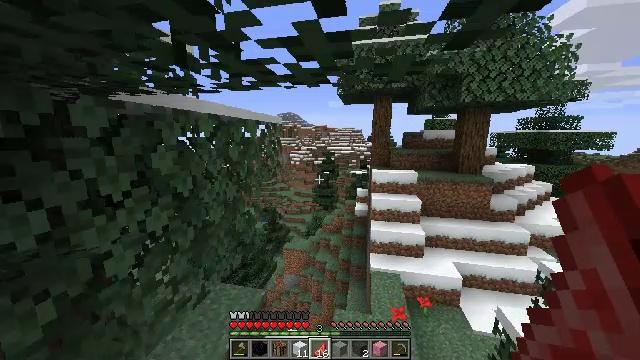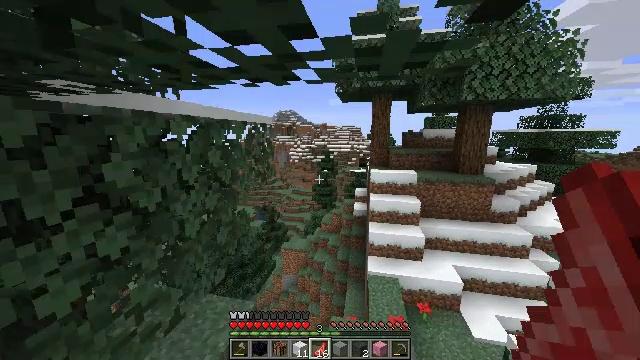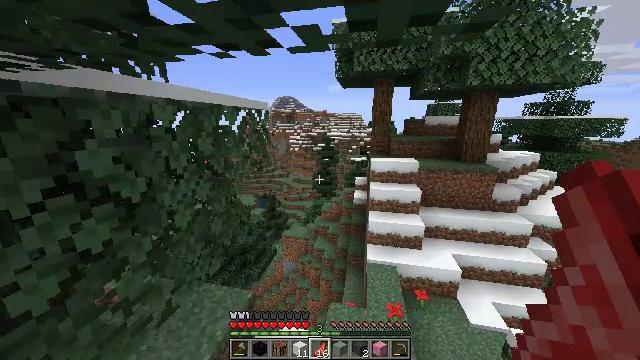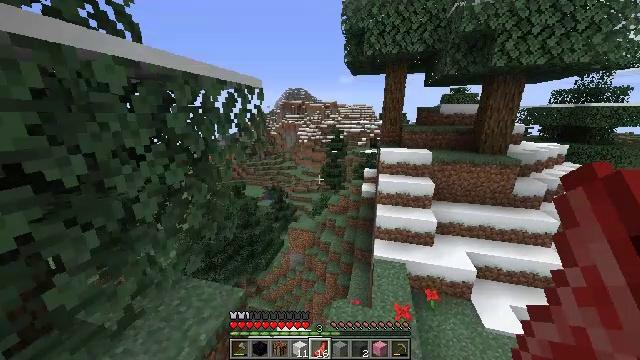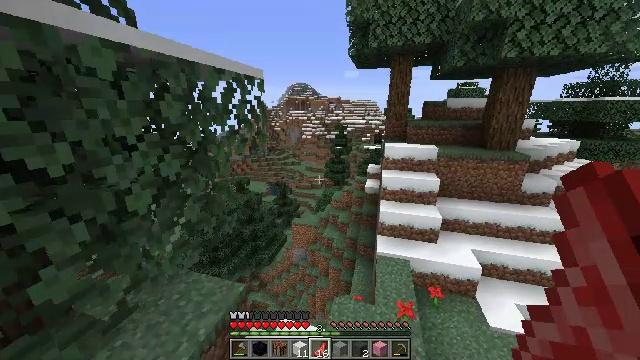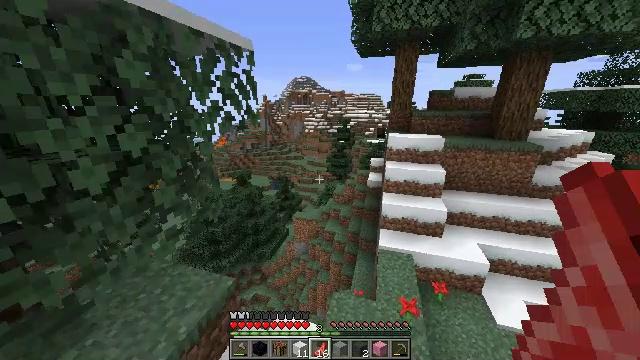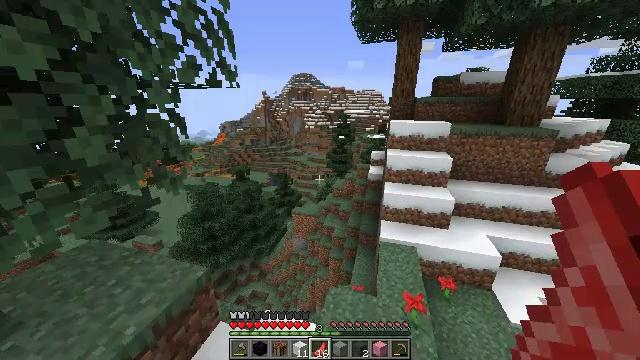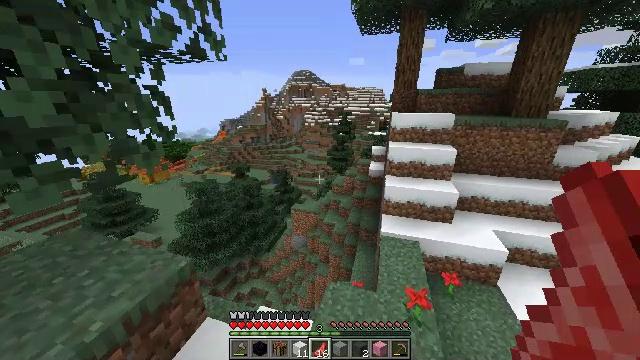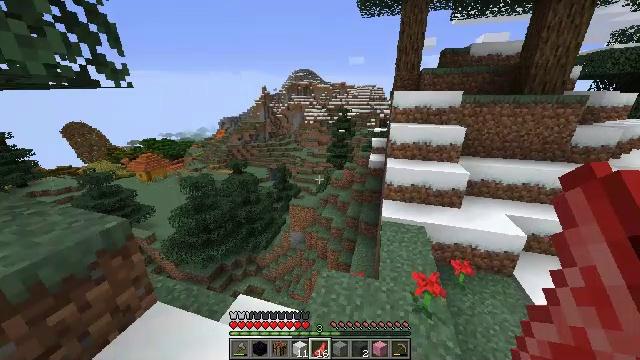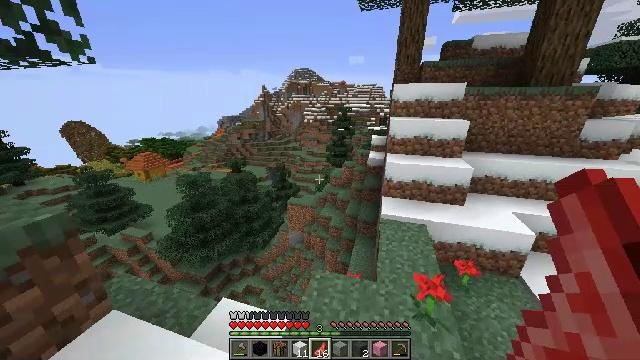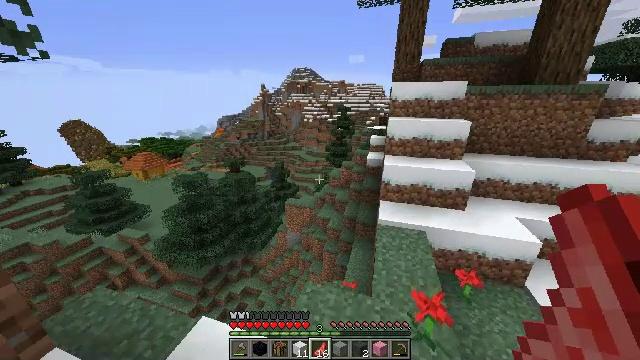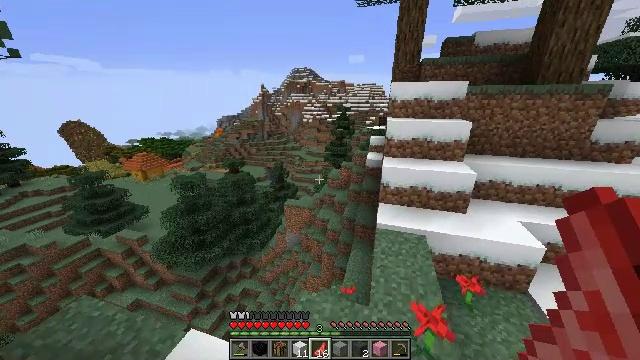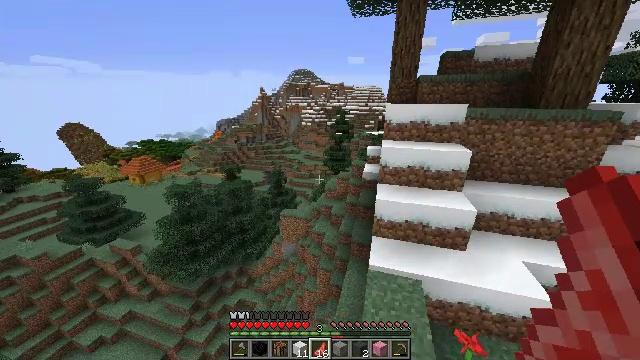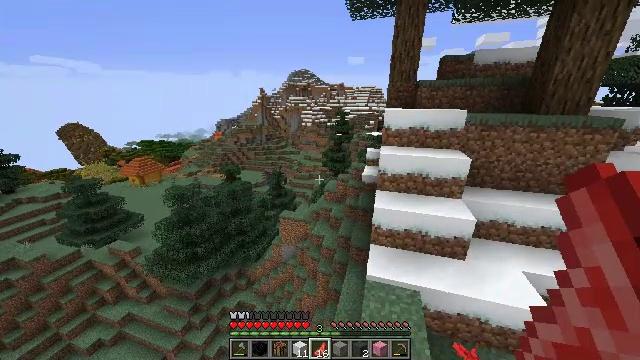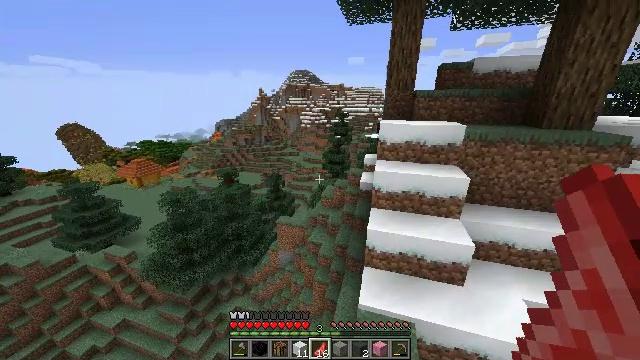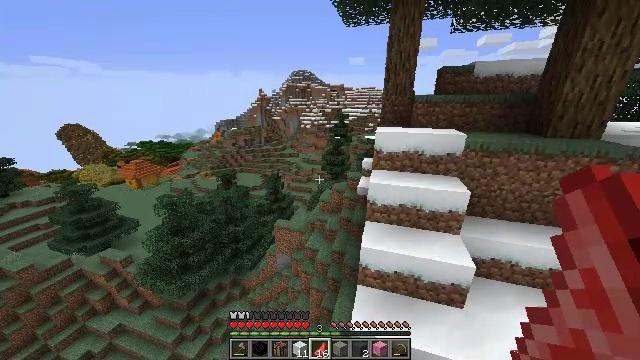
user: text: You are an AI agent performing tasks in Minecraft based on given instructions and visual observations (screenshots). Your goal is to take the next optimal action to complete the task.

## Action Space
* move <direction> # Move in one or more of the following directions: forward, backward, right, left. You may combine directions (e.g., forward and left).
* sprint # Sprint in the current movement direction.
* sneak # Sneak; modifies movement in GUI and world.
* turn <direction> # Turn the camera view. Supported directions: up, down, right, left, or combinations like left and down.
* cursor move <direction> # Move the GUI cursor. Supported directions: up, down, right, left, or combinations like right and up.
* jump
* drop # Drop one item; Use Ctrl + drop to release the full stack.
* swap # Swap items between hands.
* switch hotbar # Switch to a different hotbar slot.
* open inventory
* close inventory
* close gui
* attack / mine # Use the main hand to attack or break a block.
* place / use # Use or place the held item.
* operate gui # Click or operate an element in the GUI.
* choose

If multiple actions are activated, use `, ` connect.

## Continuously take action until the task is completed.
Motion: motion action
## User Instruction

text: Collect the orange bed by mining it.
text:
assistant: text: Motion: move forward and move right
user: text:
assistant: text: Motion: move forward, turn down
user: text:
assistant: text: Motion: move forward, turn left and down
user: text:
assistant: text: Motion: move forward, turn left and down
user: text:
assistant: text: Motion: move forward, turn down
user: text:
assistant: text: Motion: move forward
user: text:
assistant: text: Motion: move forward and move right
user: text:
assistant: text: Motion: move forward and move right
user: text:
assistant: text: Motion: move forward and move right
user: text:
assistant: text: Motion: move forward and move right
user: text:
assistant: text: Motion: move forward and move right, jump
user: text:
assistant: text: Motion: move forward and move right, jump
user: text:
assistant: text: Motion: move forward and move right, jump
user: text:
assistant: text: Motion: move forward and move right, jump
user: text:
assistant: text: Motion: move forward and move right, jump
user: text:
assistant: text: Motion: move forward and move right, jump
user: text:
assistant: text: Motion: move forward and move right
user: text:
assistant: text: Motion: move forward and move right
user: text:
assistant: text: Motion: move forward and move right
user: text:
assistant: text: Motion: move forward and move right
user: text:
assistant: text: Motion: move forward and move right
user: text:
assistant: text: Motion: move forward and move right, turn left
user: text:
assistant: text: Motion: move forward and move right, turn left
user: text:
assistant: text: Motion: move forward and move right, jump
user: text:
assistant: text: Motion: move forward and move right, jump
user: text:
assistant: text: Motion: move forward and move right, turn left, jump
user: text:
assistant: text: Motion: move forward and move right, turn left, jump
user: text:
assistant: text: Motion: move forward and move right, turn left, jump
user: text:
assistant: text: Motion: move forward and move right
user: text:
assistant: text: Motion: move forward and move right